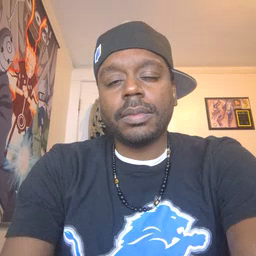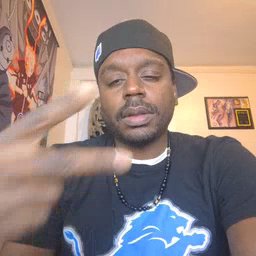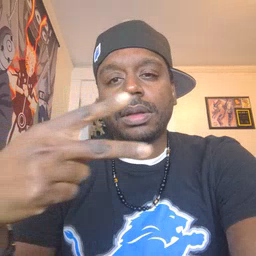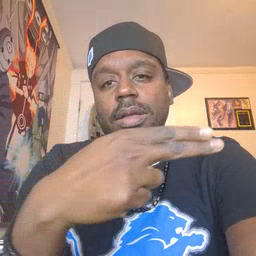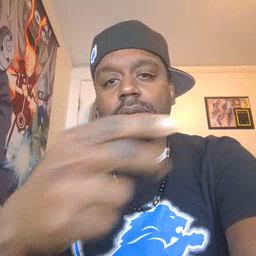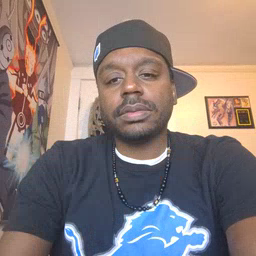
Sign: cut